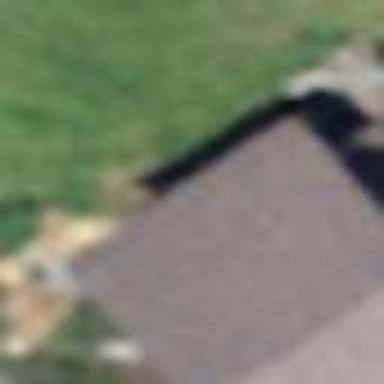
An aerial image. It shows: Barn.